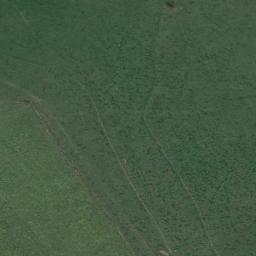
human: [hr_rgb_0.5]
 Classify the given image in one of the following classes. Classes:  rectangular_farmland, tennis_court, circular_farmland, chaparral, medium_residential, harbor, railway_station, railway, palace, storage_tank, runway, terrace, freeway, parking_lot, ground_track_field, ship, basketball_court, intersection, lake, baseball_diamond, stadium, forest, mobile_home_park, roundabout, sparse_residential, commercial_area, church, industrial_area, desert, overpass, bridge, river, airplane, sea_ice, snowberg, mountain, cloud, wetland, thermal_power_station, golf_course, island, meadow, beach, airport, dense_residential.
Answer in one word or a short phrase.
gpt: meadow